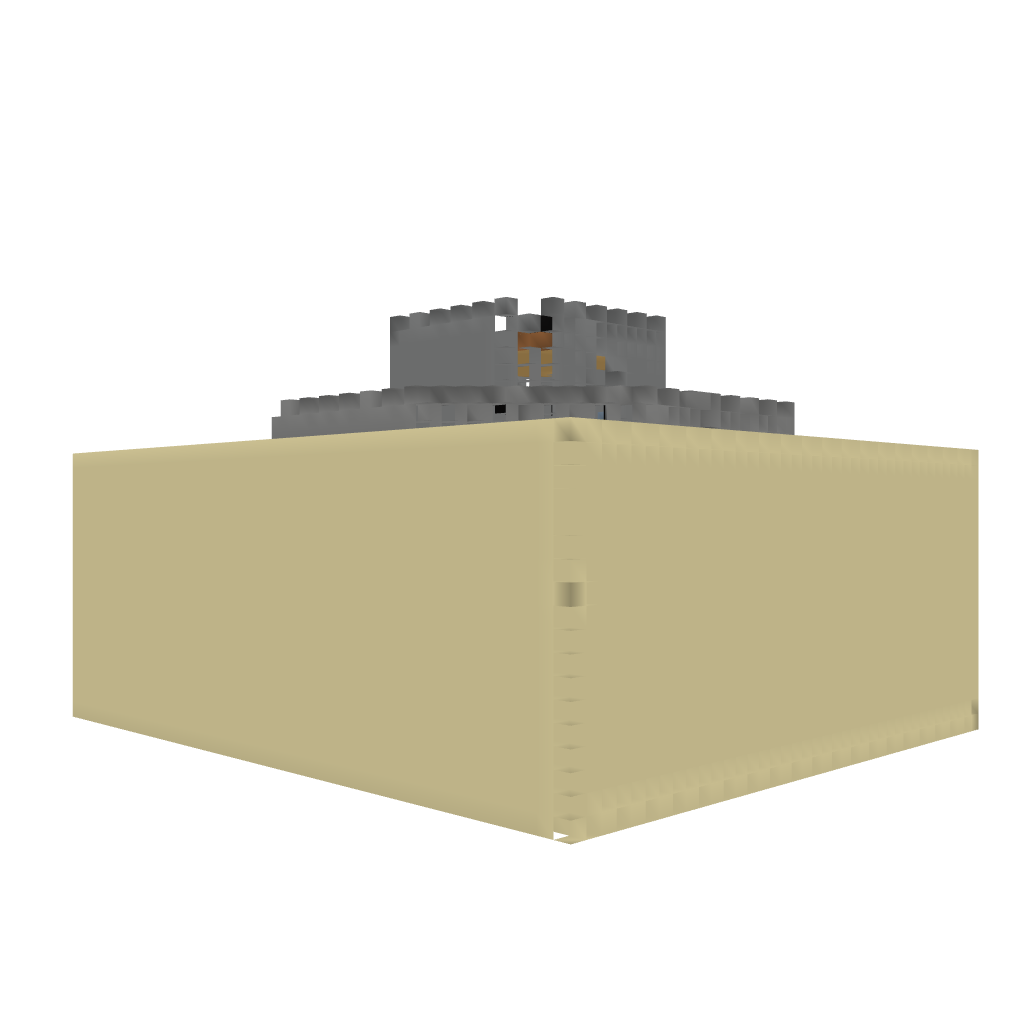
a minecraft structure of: PVP Fort